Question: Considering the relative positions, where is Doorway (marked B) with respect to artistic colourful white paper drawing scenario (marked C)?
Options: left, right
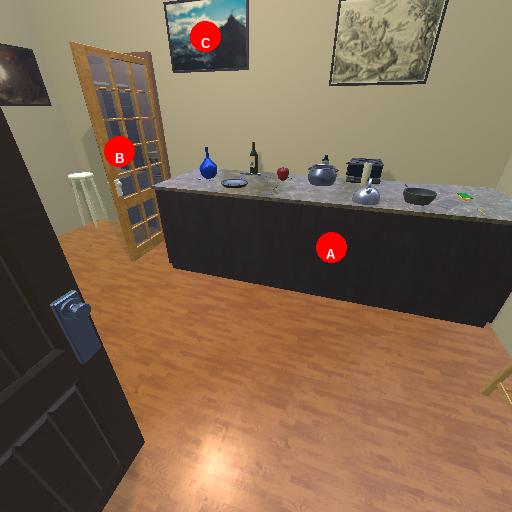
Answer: left